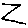
Label: zigzag